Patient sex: M
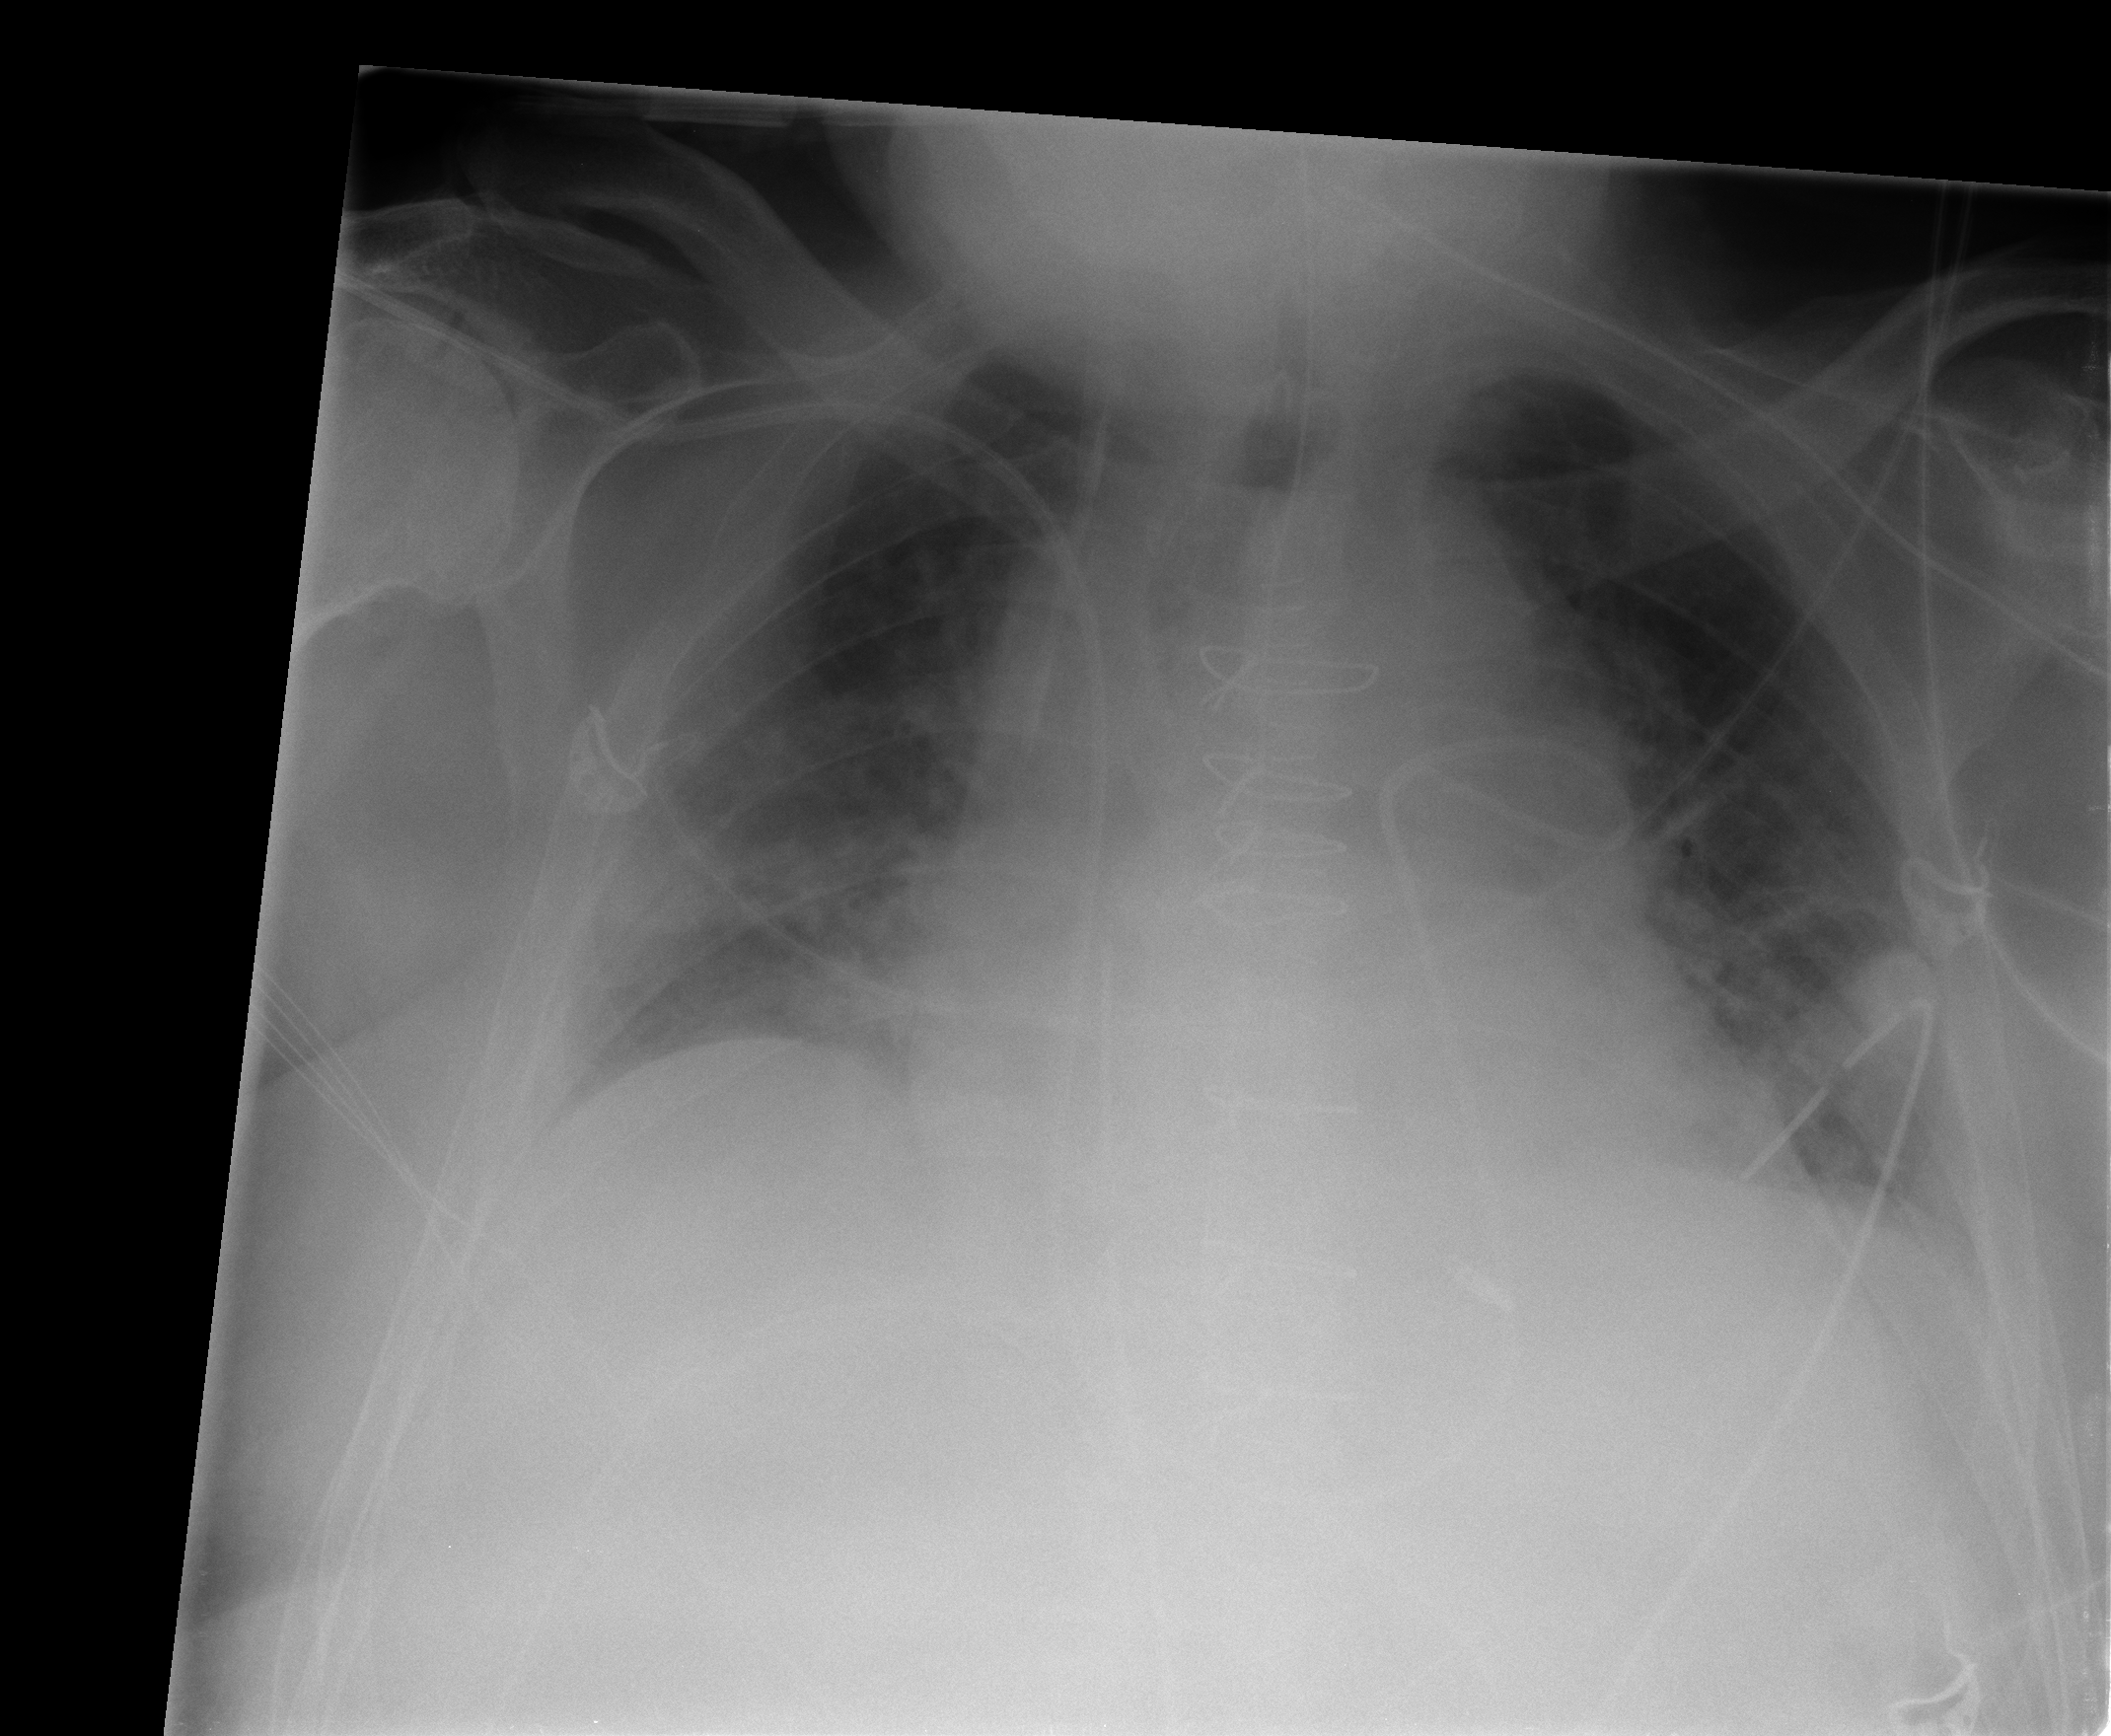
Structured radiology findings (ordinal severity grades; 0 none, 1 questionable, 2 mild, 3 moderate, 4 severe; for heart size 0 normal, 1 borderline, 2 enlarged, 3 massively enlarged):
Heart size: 2
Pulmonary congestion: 2
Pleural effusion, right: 0
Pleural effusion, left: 0
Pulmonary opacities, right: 2
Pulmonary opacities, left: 1
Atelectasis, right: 2
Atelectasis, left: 2